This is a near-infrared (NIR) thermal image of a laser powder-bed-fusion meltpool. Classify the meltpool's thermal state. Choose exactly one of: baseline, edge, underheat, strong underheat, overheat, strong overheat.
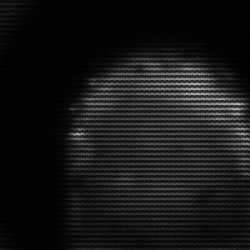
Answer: edge